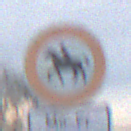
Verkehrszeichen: VerbotReiter
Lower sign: ZeitangabenMitBeschraenkungAufWochentage2
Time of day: MorningAfternoon
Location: Outdoor (Suburban)
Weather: Overcast
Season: NotSpecified
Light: Natural